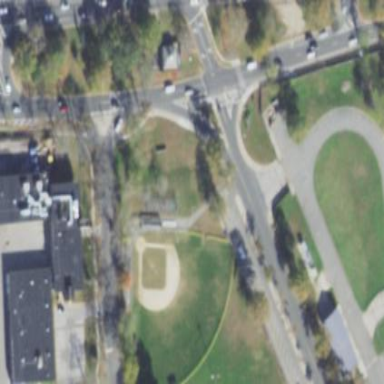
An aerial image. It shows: Baseball pitch for leisure and sports activities.